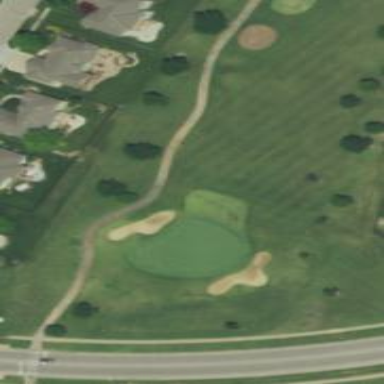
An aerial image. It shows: Golf hole.